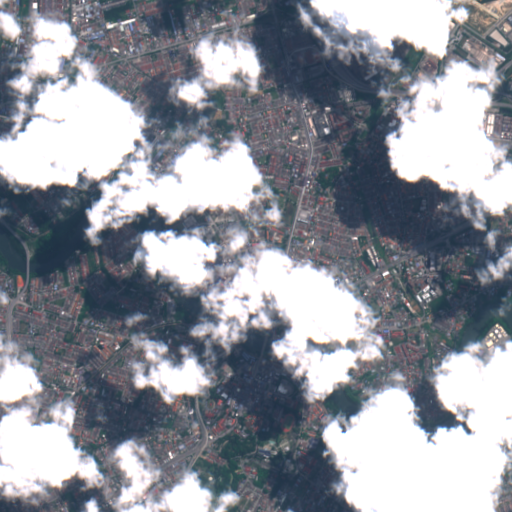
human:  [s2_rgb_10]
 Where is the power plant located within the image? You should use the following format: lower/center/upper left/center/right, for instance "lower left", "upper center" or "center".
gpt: The power plant is located in the lower right of the image.
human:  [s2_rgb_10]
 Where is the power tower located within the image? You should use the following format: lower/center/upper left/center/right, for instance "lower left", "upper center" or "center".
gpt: The power tower is located in the right of the image.
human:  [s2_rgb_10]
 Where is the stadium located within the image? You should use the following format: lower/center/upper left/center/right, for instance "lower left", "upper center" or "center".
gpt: The stadium is located in the lower center of the image.
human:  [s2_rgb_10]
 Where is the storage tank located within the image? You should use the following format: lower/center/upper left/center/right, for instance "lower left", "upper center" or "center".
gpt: The storage tank is located in the upper center of the image.
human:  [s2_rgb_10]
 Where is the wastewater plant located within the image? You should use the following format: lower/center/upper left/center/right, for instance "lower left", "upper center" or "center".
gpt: The wastewater plant is located in the upper left of the image.
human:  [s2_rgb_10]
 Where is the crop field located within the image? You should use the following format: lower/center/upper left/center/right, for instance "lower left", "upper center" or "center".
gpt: There is no crop field in the image.